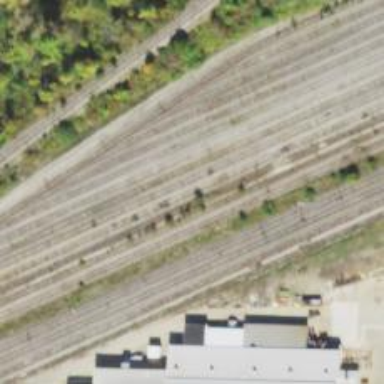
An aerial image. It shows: Railway yard.